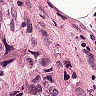
Metastatic tissue present: yes